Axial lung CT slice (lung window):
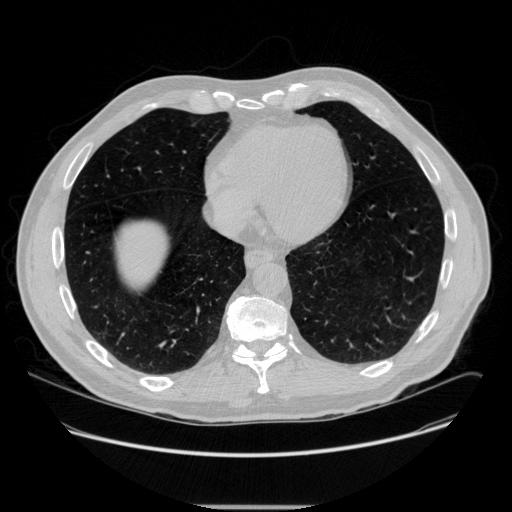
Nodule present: no